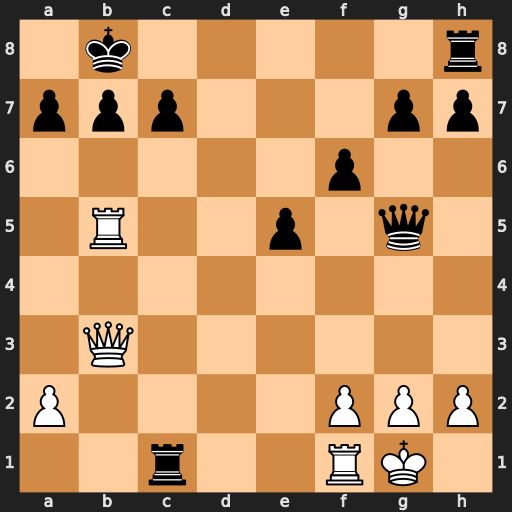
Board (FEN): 1k5r/ppp3pp/5p2/1R2p1q1/8/1Q6/P4PPP/2r2RK1
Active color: w
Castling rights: -
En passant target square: -
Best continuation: Rxb7+ Ka8 Rxa7+ Kxa7 Qa3+